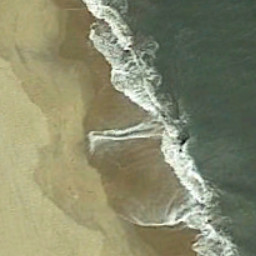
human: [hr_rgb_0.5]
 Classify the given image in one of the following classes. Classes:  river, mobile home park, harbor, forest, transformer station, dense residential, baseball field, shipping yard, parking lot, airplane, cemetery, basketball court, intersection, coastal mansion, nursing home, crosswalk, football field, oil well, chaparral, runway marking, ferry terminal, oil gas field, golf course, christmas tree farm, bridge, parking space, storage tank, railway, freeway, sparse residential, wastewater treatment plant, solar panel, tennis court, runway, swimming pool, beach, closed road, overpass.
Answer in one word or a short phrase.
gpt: beach